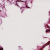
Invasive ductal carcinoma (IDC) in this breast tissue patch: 0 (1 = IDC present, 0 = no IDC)